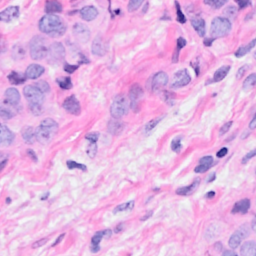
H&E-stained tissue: Breast